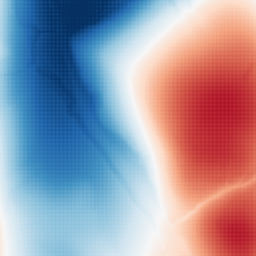
Category: trend_removal
Decomposition family: polynomial
Decomposition parameters: degree: 3
Upsampling method: sinc_blackman
Upsampling parameters: scale: 8
kernel_size: 16
Upsampling scale: 8